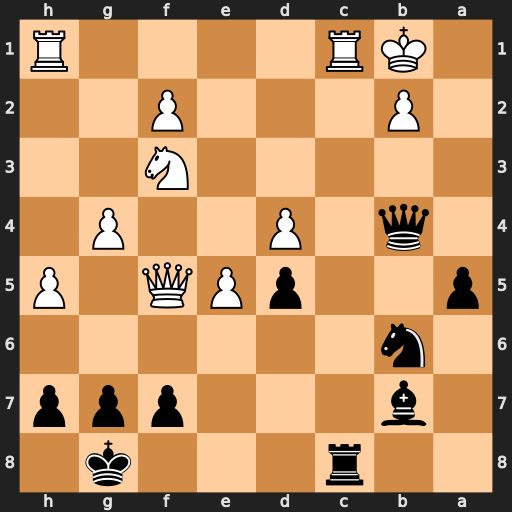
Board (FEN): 2r3k1/1b3ppp/1n6/p2pPQ1P/1q1P2P1/5N2/1P3P2/1KR4R
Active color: b
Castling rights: -
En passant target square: -
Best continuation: Nc4 Rxc4 dxc4